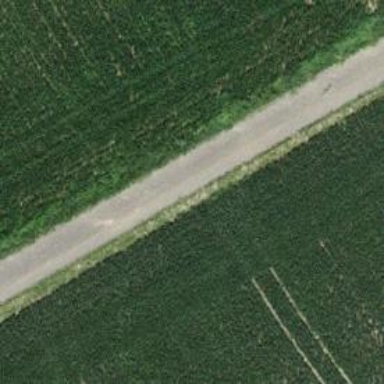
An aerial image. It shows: Well-maintained track road with grade 1 tracktype.